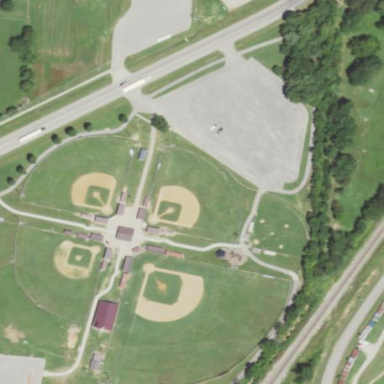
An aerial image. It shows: Baseball pitch for leisure land.